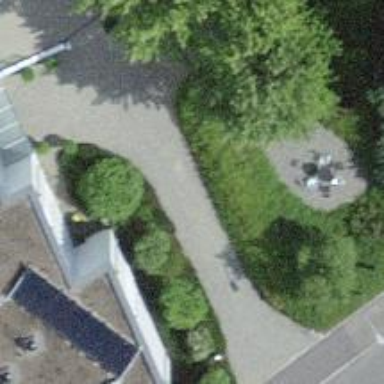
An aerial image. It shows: Paved footway.